Question: I added a static Library and its header file to my OSX project and added them to Link Binary With Libraries under Build Phases.
Xcode gives me the following warning
ignoring file /Users/sd1212/Desktop/OpenGLPlugin/libClientLib.a, file was built for archive which is not the architecture being linked (x86_64)
and wont let me call any of the library methods. I thought I had an architecture problem, so I looked online... Maybe the instructions weren't clear or something, but I think that I already have the x86_64 architecture added, and I changed "Build Active Architecture only" to "No."
Here is a screen shot of the project's architecture settings

Please help! Thanks in advance
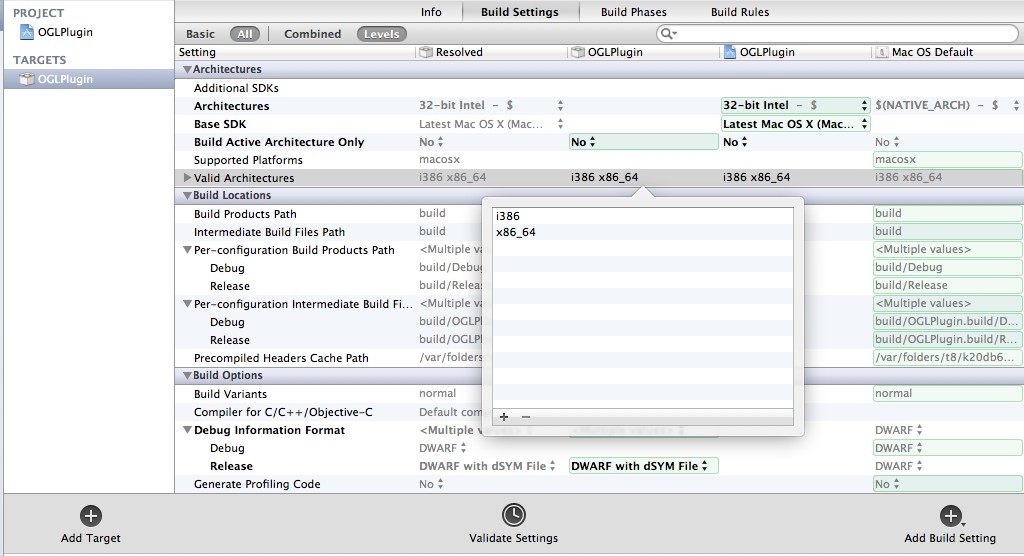
Answer: Look at the project that builds the static library, as well as the project that links to it, and make sure they both build the right architecture. Consider not only the Valid Architectures line, which you highlighted in your screen shot, but also the Architectures setting. The ones that get built are the ones in both lines.